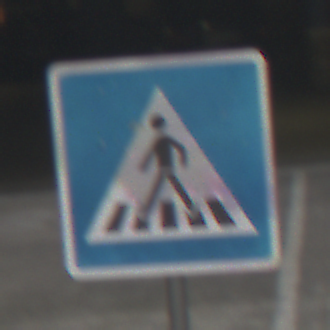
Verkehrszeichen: FussgaengerueberwegRechts
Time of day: Midday
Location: Roofed (Urban)
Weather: Overcast
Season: NotSpecified
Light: Artificial